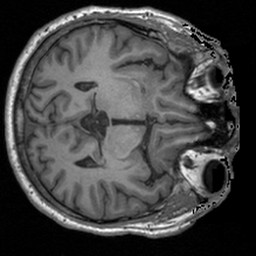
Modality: T1w
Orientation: axial
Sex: male
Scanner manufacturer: siemens
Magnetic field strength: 3 T
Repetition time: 1.9 s
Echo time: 0.00226 s